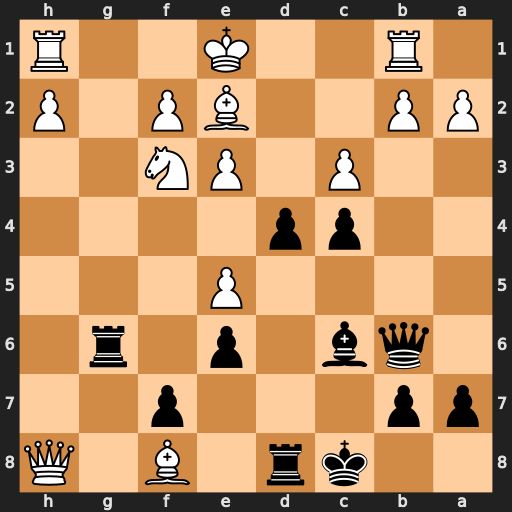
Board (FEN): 2kr1B1Q/pp3p2/1qb1p1r1/4P3/2pp4/2P1PN2/PP2BP1P/1R2K2R
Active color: b
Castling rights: K
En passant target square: -
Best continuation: dxc3 Qh4 Qa5 bxc3 Qxc3+ Kf1 Bxf3